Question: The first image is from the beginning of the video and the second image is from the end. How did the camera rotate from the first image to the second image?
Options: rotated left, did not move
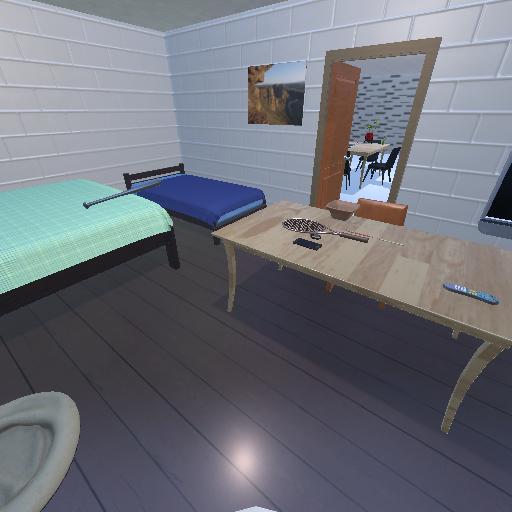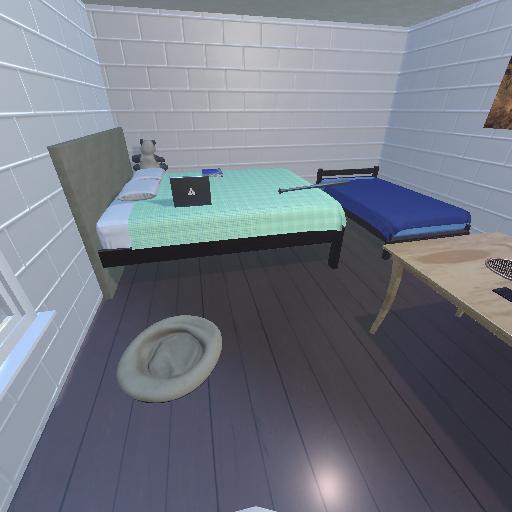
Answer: rotated left